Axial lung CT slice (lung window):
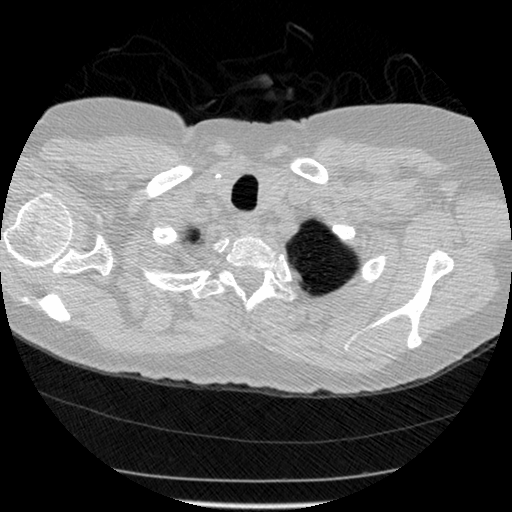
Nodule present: no